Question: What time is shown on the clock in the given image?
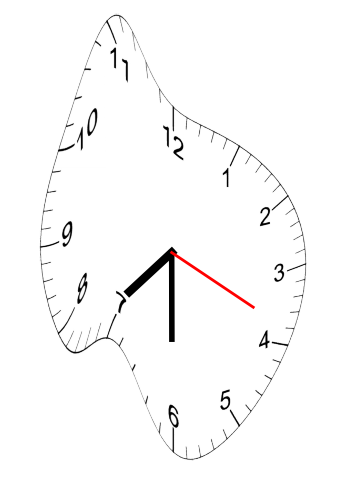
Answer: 07:30:19